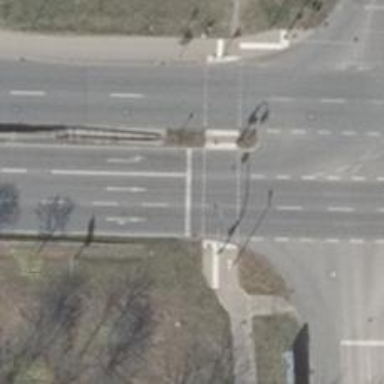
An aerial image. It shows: Road with traffic signals.